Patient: sex F, age 76
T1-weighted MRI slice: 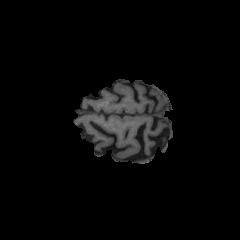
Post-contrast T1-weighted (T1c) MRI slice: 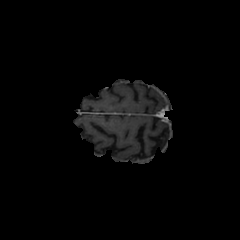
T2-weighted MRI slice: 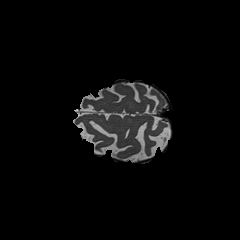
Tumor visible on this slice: no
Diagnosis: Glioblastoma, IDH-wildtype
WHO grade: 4